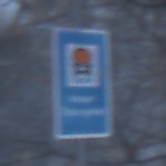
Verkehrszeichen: Wasserschutzgebiet
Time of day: Midday
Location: Outdoor (Nature)
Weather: Overcast
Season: Winter
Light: Natural